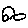
Label: car